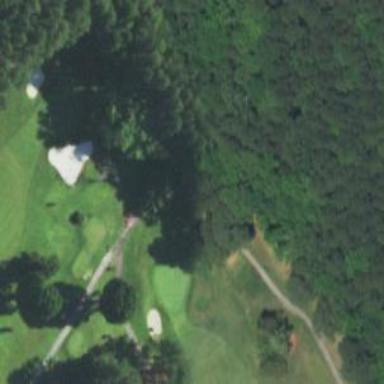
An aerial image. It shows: Path used for both walking and golf.